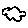
Label: cloud